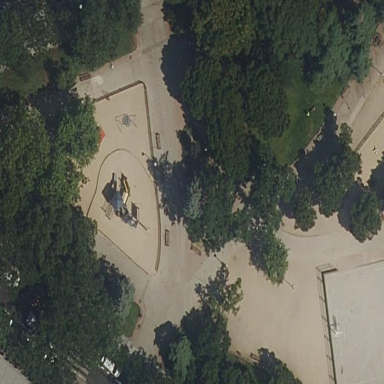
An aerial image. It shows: Playground area with kerb barriers.